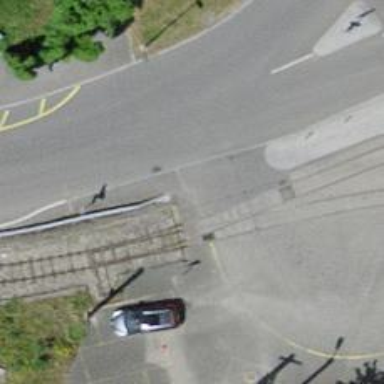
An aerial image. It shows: Railway level crossing.